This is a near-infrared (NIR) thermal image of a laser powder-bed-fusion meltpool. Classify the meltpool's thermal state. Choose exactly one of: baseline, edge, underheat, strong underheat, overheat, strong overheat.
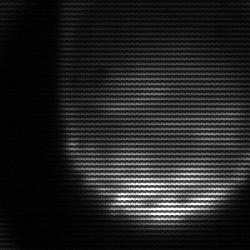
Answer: edge